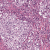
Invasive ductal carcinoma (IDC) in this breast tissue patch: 1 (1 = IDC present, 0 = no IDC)